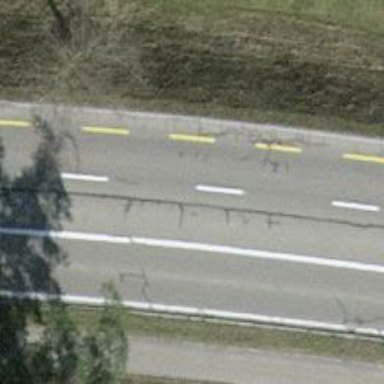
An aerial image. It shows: Primary highway with asphalt surface and dedicated lane for cycling on the left.